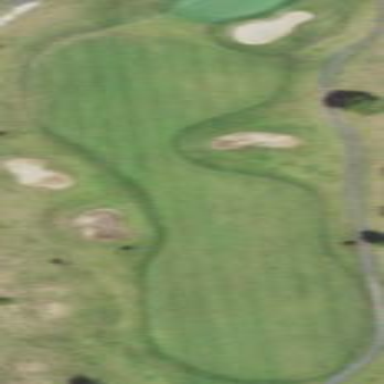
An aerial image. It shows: Golf fairway surrounded by grass.